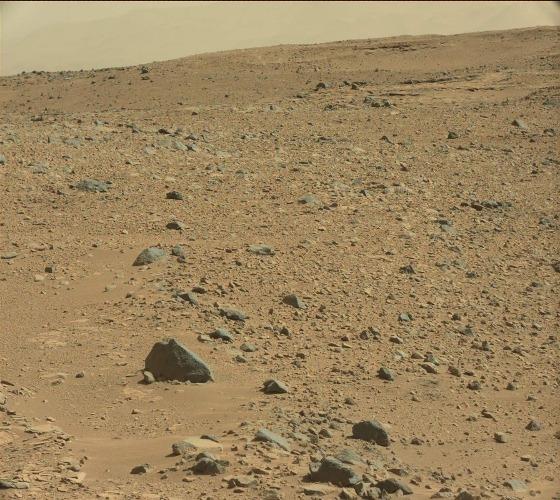
Terrain classes present: Bedrock, Gravel / Sand / Soil, Rock, Shadow, Sky / Distant Mountains